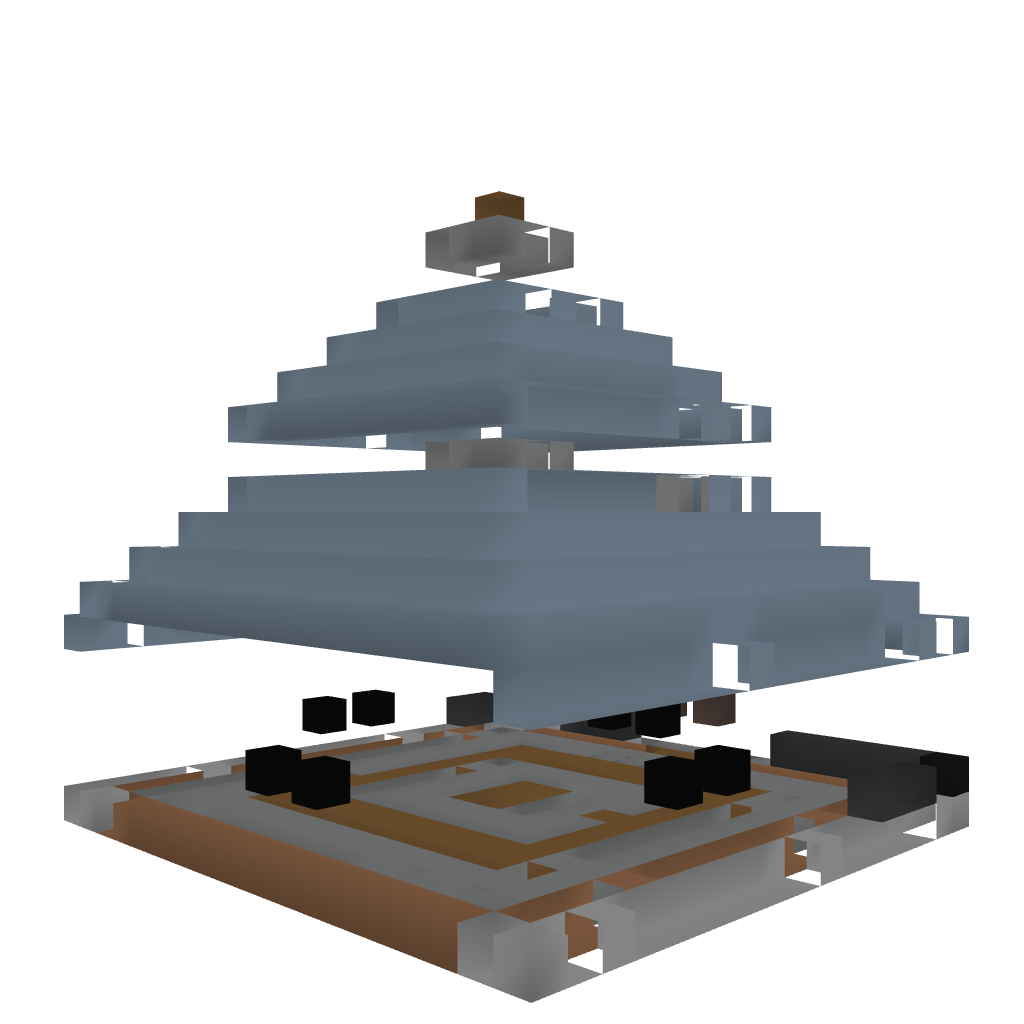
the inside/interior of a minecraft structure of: Medieval Style House III